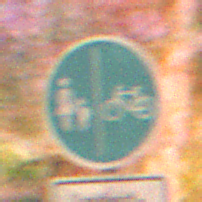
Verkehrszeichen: GetrennterRadUndGehwegRadwegRechts
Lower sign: BesondereFahrzeugeUndTransportgueter6
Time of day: Night
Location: Outdoor (Nature)
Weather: Clear
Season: NotSpecified
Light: Natural